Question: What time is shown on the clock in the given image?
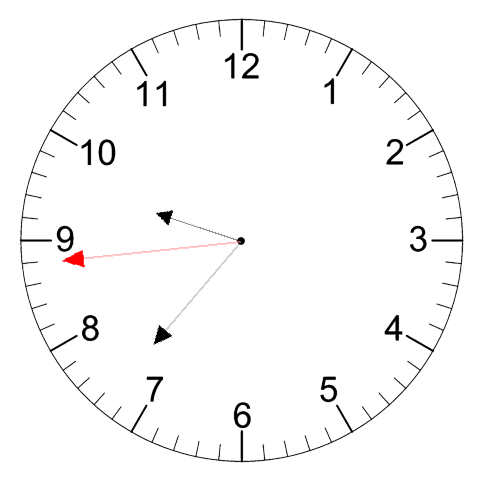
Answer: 09:36:44